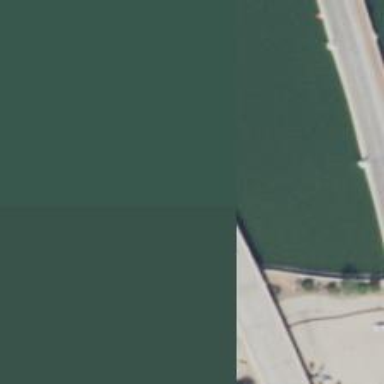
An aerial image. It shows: Primary highway bridge with asphalt surface.